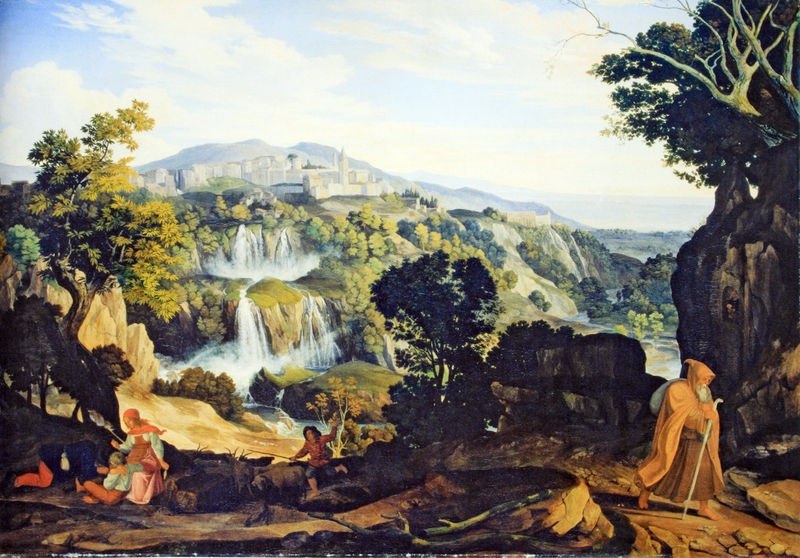
Titel: Die Wasserfälle von Tivoli
Künstler: Carl Philipp Fohr
Standort: Frankfurt (am Main)
Institution: Das Städel, Städelsches Kunstinstitut und Städtische Galerie
Schlagwörter: baum, berg, blau, dunkel, felsen, gemälde, himmel, laub, mann, schatten, umhang, wasser, wolken, bäume, fluss, frauen, gelb, grün, landschaft, menschen, mädchen, sitzen, stadt, äste, braun, frau, grau, hell, hintergrund, männer, szene, vordergrund, haus, rot, tiere, weg, wolke, stein, bach, baumstamm, feld, häuser, hügel, natur, gewässer, kirche, sonne, kutte, kind, mutter, rosa, tal, wald, wasserfall, anhöhe, genre, kinder, sack, stock, turm, gischt, alter mann, stab, abhang, trocken, berge, fels, gebirge, gipfel, dorf, rast, füsse, stämme, spielen, courbet, burg, türme, wandern, wälder, wanderer, rinde, mönch, licht und schatten, arkadien, wanderstock, hirte, kriechen, kaskaden, angler, kapuze, ziegen, hexe, paradis, eremit, pilger, einsiedler, peronen, tivoli, wasserfälle, wassrfall, einsiedeler